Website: apple
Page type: payment
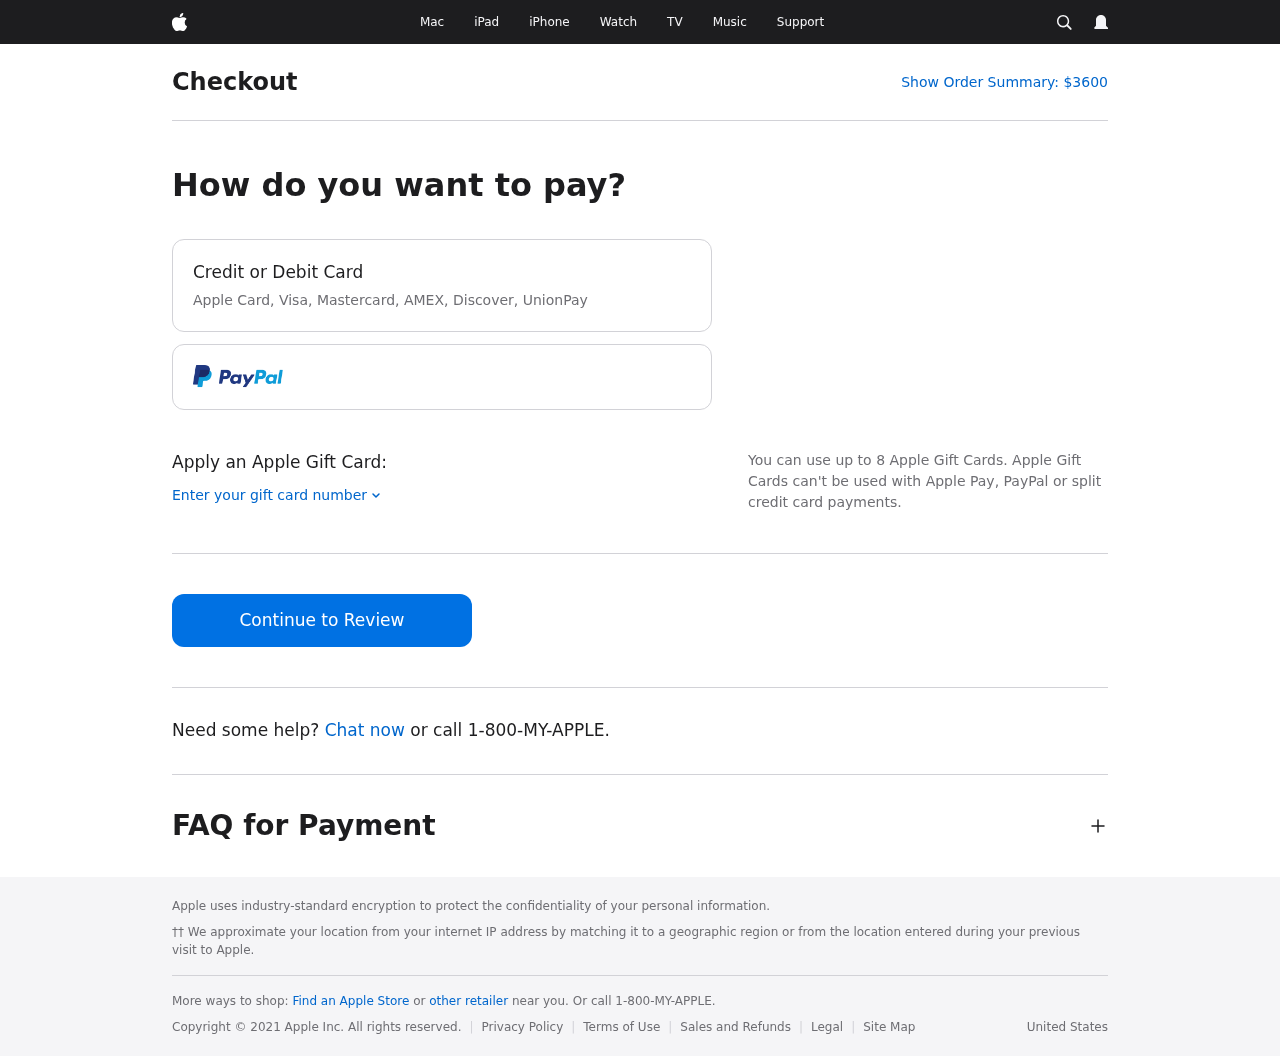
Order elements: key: ORDER_TOTAL
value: $3600